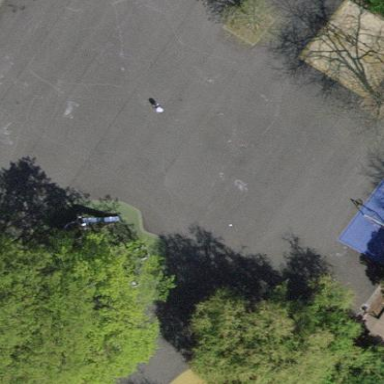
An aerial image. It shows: Playground with fence around it.